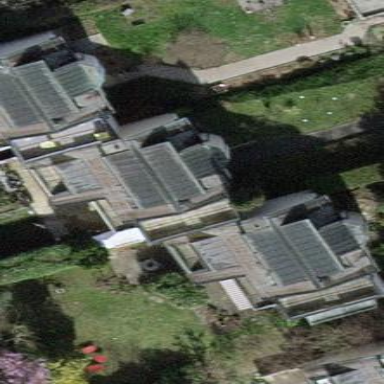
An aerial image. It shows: Terrace building.